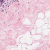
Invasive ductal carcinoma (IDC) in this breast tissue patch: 0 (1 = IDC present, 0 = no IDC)